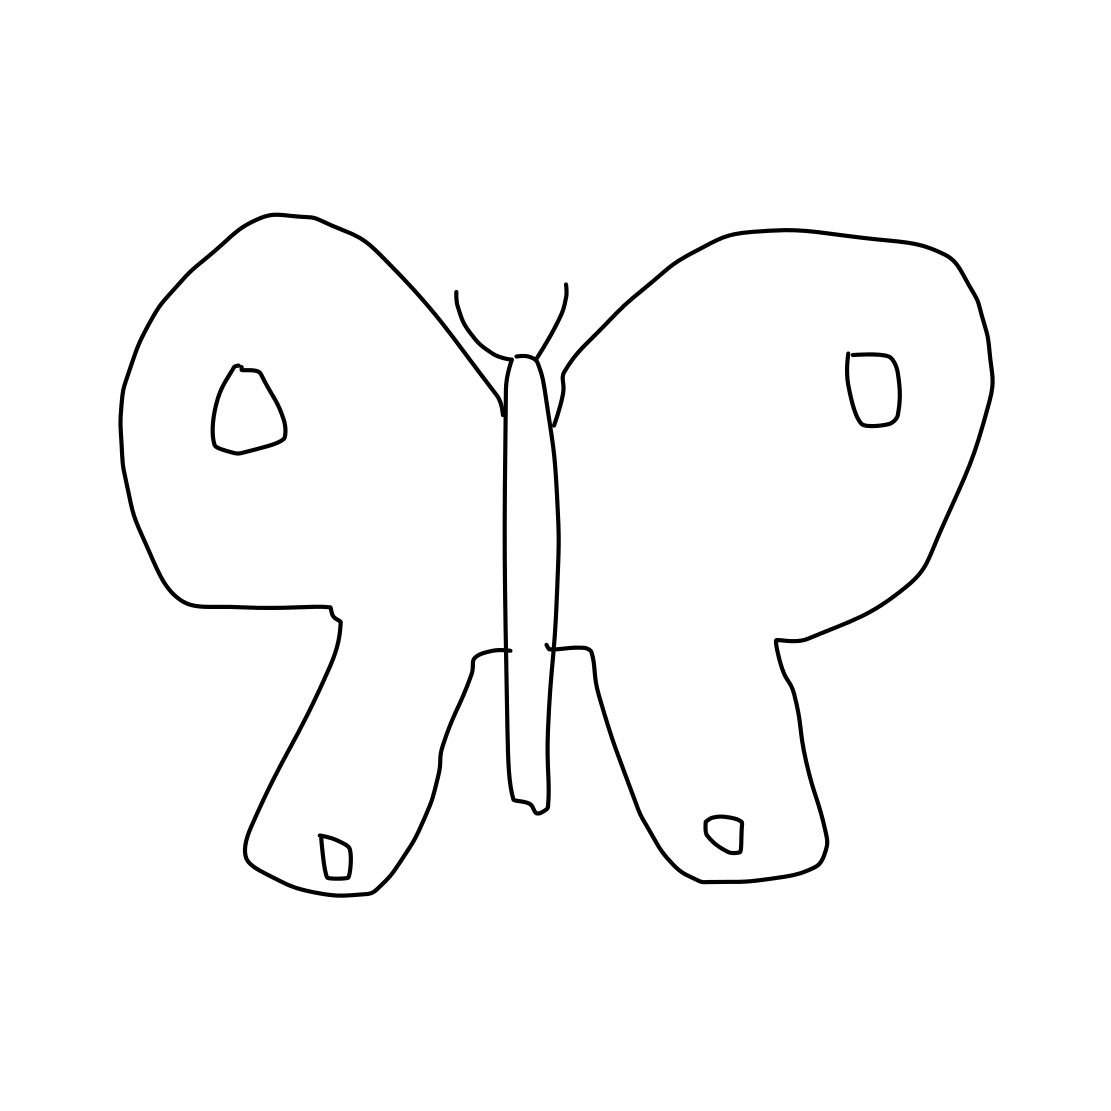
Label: butterfly